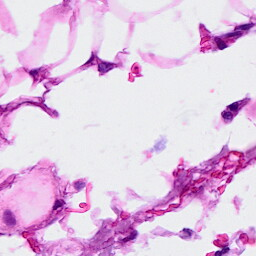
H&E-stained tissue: Breast